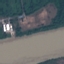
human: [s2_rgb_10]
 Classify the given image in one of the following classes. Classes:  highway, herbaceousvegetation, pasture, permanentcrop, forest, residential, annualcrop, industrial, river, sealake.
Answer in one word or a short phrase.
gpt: River